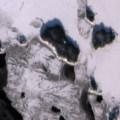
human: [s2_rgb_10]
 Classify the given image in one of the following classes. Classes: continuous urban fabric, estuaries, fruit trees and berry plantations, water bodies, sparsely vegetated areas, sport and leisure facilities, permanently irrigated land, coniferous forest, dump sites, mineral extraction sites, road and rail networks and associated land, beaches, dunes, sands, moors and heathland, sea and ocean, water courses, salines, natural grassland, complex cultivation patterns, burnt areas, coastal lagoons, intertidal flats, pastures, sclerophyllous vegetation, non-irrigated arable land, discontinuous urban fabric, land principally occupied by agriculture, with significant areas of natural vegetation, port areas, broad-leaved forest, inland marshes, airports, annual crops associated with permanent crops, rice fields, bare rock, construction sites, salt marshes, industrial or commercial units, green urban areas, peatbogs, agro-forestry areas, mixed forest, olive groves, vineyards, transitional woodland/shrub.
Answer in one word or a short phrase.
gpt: sea and ocean